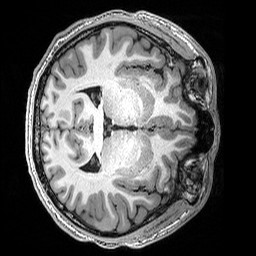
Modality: T1w
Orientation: axial
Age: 21
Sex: male